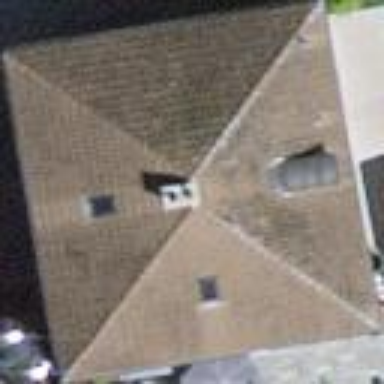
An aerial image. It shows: Detached building with hipped brown roof.